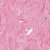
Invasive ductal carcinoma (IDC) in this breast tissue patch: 0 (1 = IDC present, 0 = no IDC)